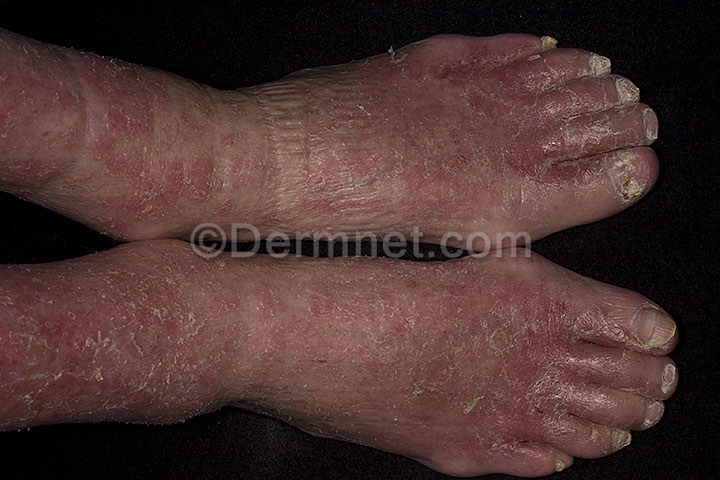
Disease: Eczema Photos